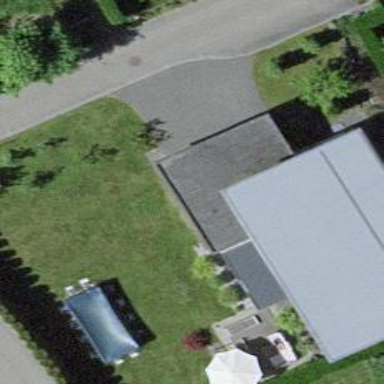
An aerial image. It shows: Simple house.